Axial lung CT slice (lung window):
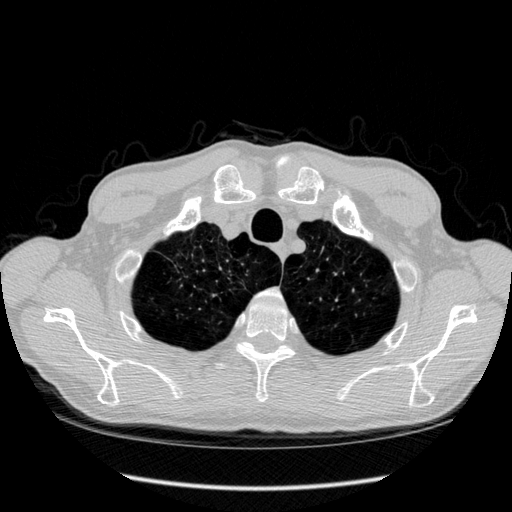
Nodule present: no